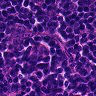
Metastatic tissue present: no